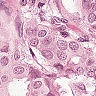
Metastatic tissue present: yes